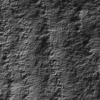
Label: not_dusty